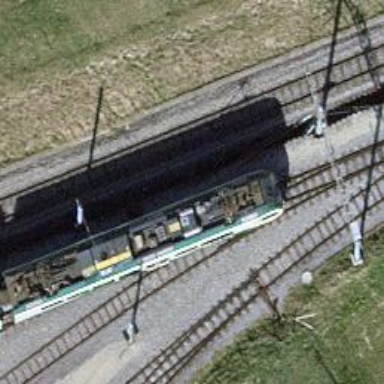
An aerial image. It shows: Narrow-gauge railway siding with electrified contact lines. It consists of one track.